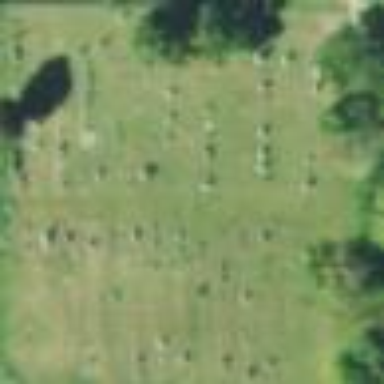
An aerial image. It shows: Cemetery.